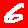
Digit: 6